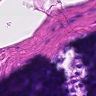
Metastatic tissue present: no